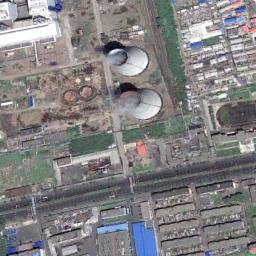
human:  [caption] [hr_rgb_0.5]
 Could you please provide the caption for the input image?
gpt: Many buildings are near the thermal power station .

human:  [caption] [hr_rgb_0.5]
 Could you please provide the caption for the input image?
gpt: The thermal power station in this industrial park is emitting smoke .

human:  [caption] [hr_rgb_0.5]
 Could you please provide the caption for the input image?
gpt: The thermal power station is on the grass next to some buildings .

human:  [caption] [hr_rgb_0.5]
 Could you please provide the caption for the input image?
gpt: There are neatly planned factories in the thermal power station, and two cooling towers are steaming .

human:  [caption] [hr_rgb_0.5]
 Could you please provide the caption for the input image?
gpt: There are many buildings and two chimneys on the thermal power station .